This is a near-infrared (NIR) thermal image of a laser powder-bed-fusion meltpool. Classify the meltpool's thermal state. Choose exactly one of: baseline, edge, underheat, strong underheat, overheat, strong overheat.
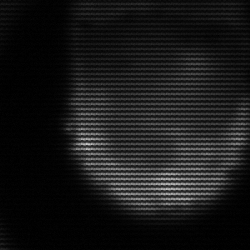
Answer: edge